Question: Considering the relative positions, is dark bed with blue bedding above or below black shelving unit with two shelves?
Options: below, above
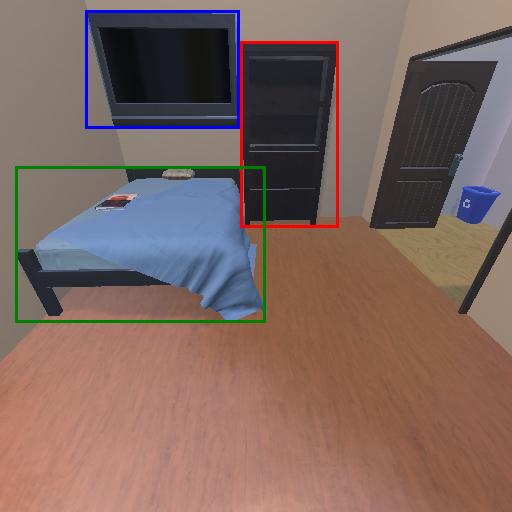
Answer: below